Field crop: tomato
Growth stage: 1
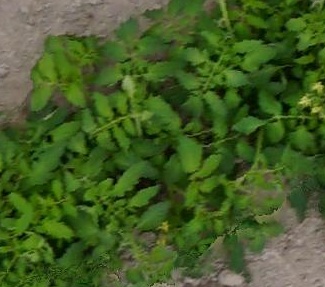
Species: tomato